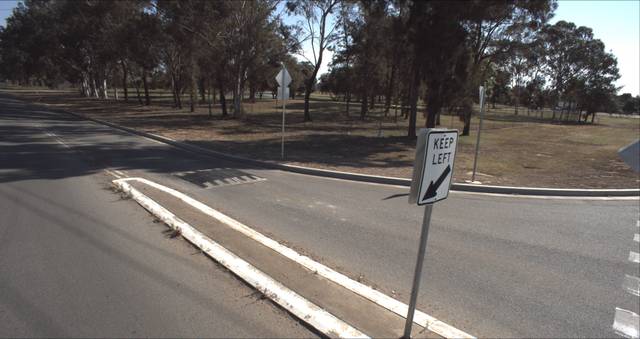
Region: Australia
Coordinates: -34.564, 146.415